Question: I've just started a new project in <URL> and the new project is using a fair amount of images/text files.
The actual project is a simple installer but my requirements are too advanced for existing installers so I'm having to create my own.
My issue is that I'm having to go into the properties of each file I have added and change the 'Copy to Output Directory' from 'Never' to 'Copy Always' and as you can imagine this is taking a fair bit of time with around 50 files to add:

Is it possible to set the 'Copy Always' as the default for adding new files to any <URL> project? If so, how?
I imagine that there is some registry tweak that can do this, but I haven't found anything.
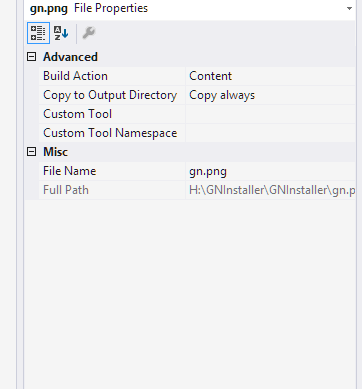
Answer: I followed @Hans Passant's comment about selecting files and setting them to 'Copy Always', as per se: